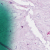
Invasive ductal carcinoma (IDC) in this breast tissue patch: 1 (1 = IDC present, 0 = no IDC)